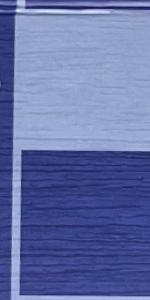
Label: Empty